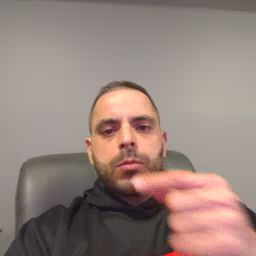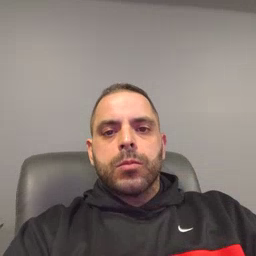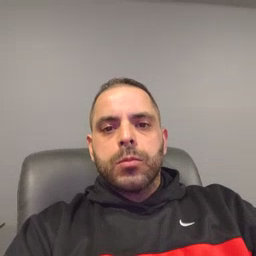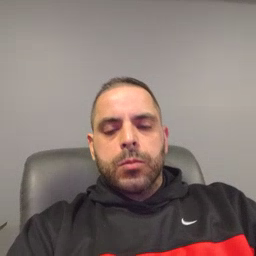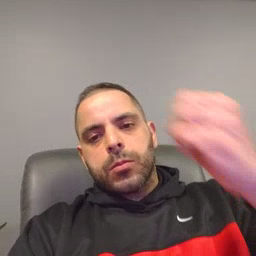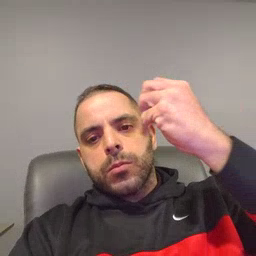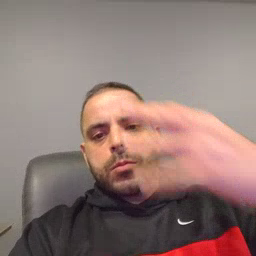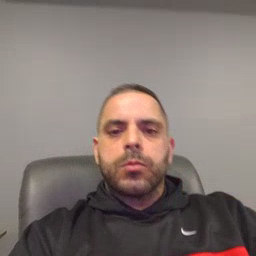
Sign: shower